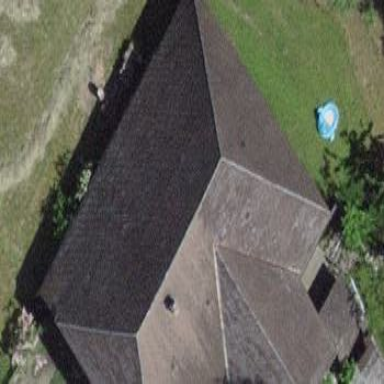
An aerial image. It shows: Farm building.